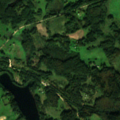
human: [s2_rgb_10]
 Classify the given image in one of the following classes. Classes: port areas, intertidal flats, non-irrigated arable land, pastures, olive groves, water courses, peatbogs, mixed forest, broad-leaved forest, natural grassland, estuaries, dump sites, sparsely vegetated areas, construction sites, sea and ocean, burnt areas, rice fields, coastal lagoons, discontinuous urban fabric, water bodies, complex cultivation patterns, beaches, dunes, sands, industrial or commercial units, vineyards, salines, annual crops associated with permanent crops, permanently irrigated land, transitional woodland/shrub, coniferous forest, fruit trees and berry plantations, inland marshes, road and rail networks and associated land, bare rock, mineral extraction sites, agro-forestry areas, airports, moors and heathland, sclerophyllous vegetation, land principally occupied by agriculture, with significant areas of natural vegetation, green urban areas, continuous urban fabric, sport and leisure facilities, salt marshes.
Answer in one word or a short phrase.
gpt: non-irrigated arable land, pastures, land principally occupied by agriculture, with significant areas of natural vegetation, broad-leaved forest, mixed forest, water bodies